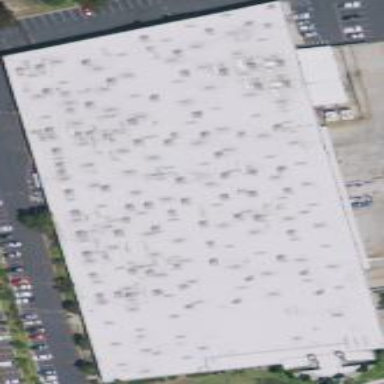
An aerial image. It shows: Industrial building.